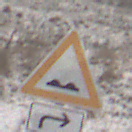
Verkehrszeichen: UnebeneFahrbahn
Zusatzzeichen unten: RichtungsangabeDurchPfeile5
Umgebung: Outdoor, Nature
Tageszeit: Midday
Wetter: Overcast
Licht: Natural
Jahreszeit: Winter
Kontrast: LowContrast